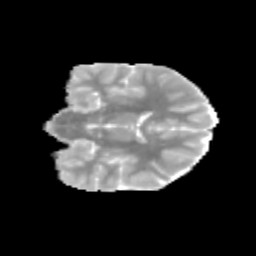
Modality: MD
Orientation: coronal
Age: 9
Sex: male
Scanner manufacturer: siemens
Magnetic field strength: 3 T
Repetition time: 3.8 s
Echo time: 0.07 s